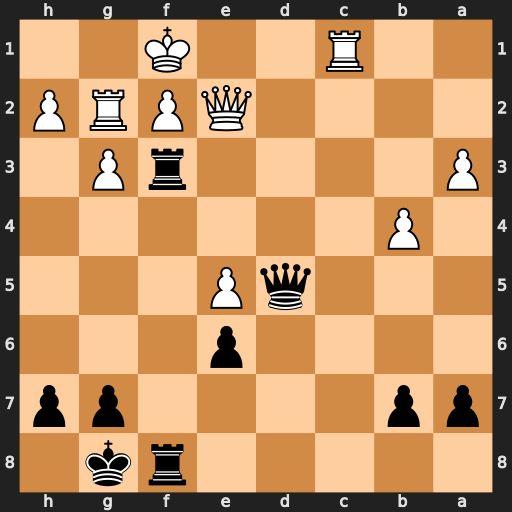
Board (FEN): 5rk1/pp4pp/4p3/3qP3/1P6/P4rP1/4QPRP/2R2K2
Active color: b
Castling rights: -
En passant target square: -
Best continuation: Rxf2+ Qxf2 Rxf2+ Rxf2 Qh1+ Ke2 Qxc1